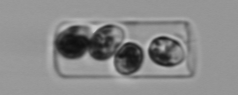
Label: Guinardia_delicatula_TAG_internal_parasite